Interaction volume radius: 5 \u00c5
Interaction volume height: 15 \u00c5
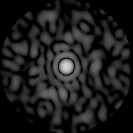
Disorder parameter: 0.8542